Interaction volume radius: 5 \u00c5
Interaction volume height: 45 \u00c5
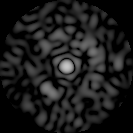
Disorder parameter: 0.8387